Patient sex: M
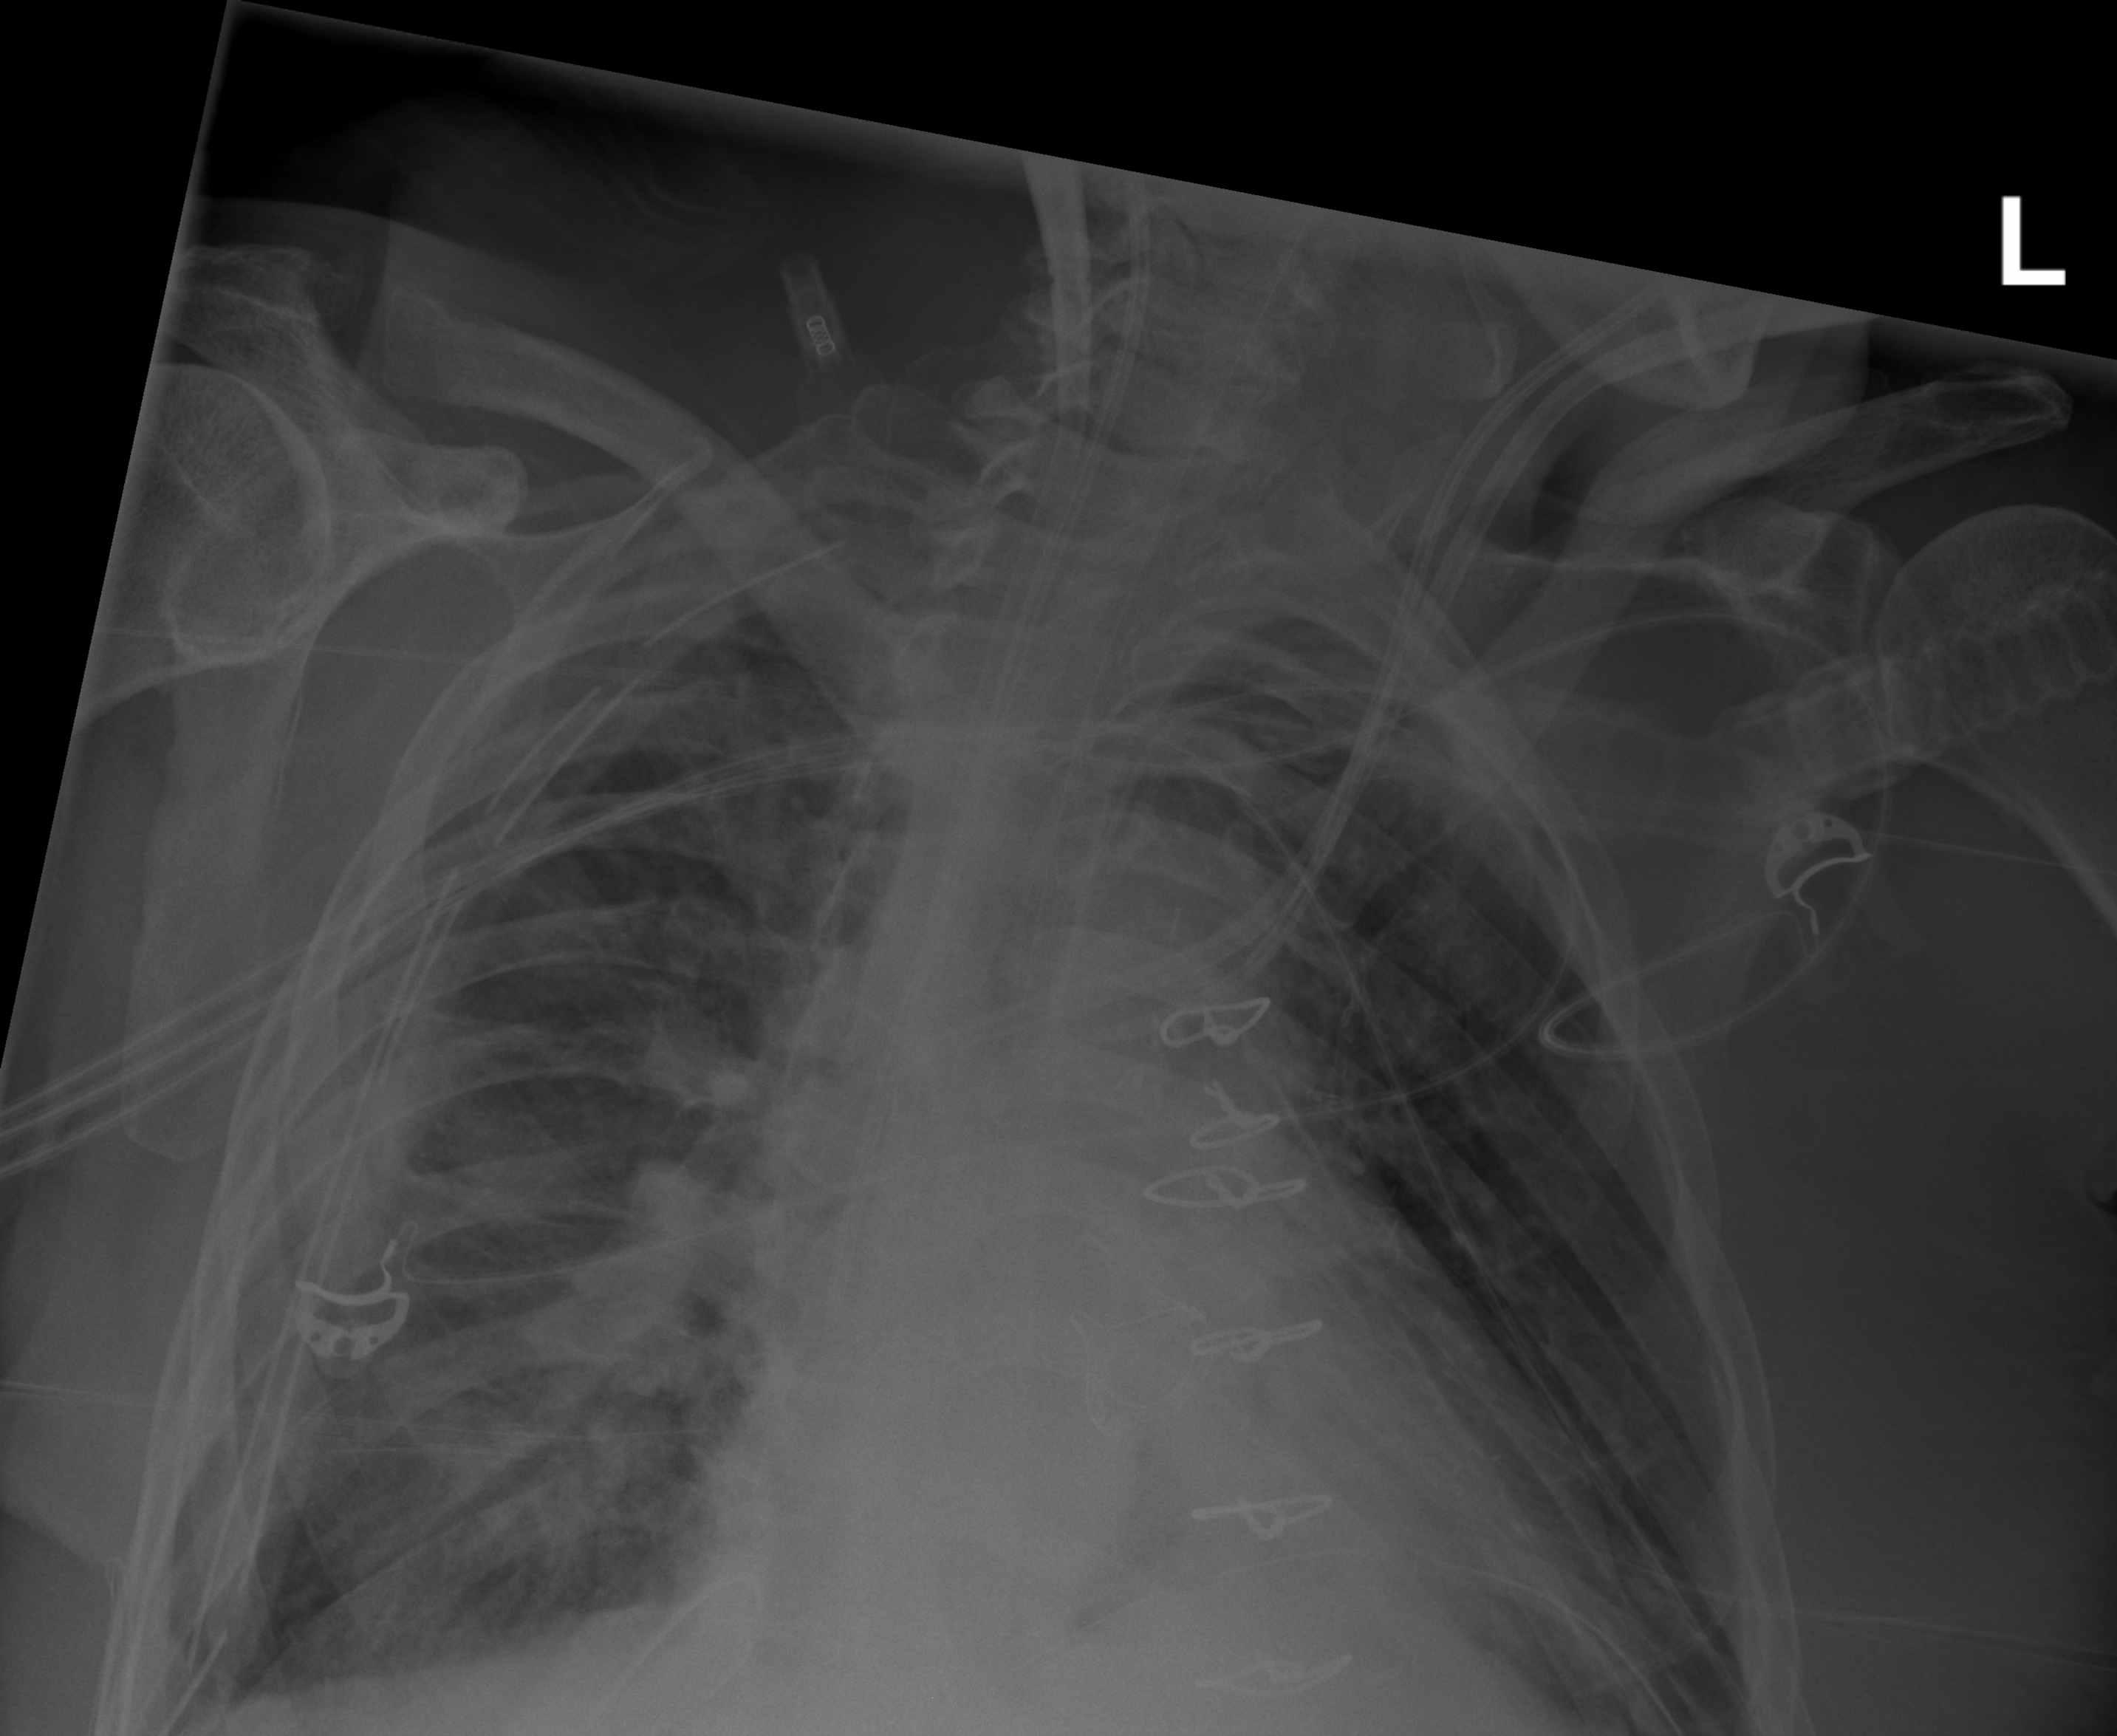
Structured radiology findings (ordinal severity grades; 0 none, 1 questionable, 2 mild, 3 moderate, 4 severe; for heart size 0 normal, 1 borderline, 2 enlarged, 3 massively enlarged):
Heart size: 2
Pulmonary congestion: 2
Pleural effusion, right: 2
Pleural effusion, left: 2
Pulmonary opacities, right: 2
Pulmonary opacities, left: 1
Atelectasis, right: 2
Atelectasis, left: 2